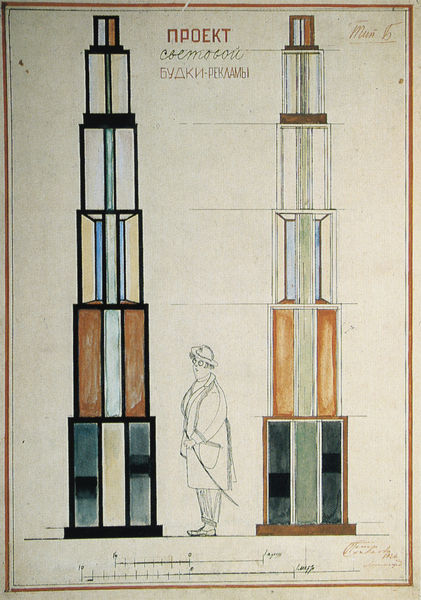
Titel: Entwurf für ein Reklame-Häuschen
Künstler: Pjotr Sokolow
Standort: St. Petersburg
Institution: Staatliches Museum für die Geschichte Leningrads
Schlagwörter: blau, mann, aquarell, grün, ocker, braun, frau, grau, haar, hell, hut, orange, schwarz, skizze, weiss, zeichnung, blick, rot, schal, hose, mütze, architektur, mensch, rahmen, figur, haare, mantel, innen, stock, turm, schrift, papier, ansicht, zwei, schuhe, stab, russland, grafik, graphik, linien, rand, umriss, rechtecke, tusche, türme, leuchtturm, linie, text, brille, buchstaben, beschriftung, plakat, tasche, entwurf, senkrecht, aussen, plan, gezeichnet, querschnitt, doppelt, russisch, massstab, gestapelt, skala, proportion, projekt, kästen, tatlin